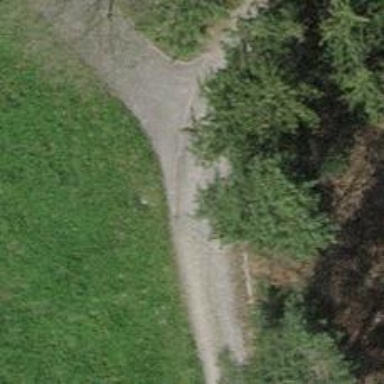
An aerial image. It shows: Track with fine gravel surface of grade2 quality.